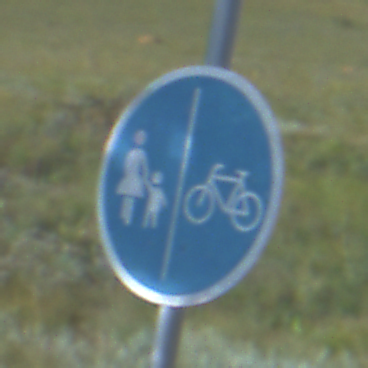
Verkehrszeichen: GetrennterRadUndGehwegRadwegRechts
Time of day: Night
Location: Outdoor (Nature)
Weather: PartlyCloudy
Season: NotSpecified
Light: Natural